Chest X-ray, AP view. Patient: 50 years old, sex M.
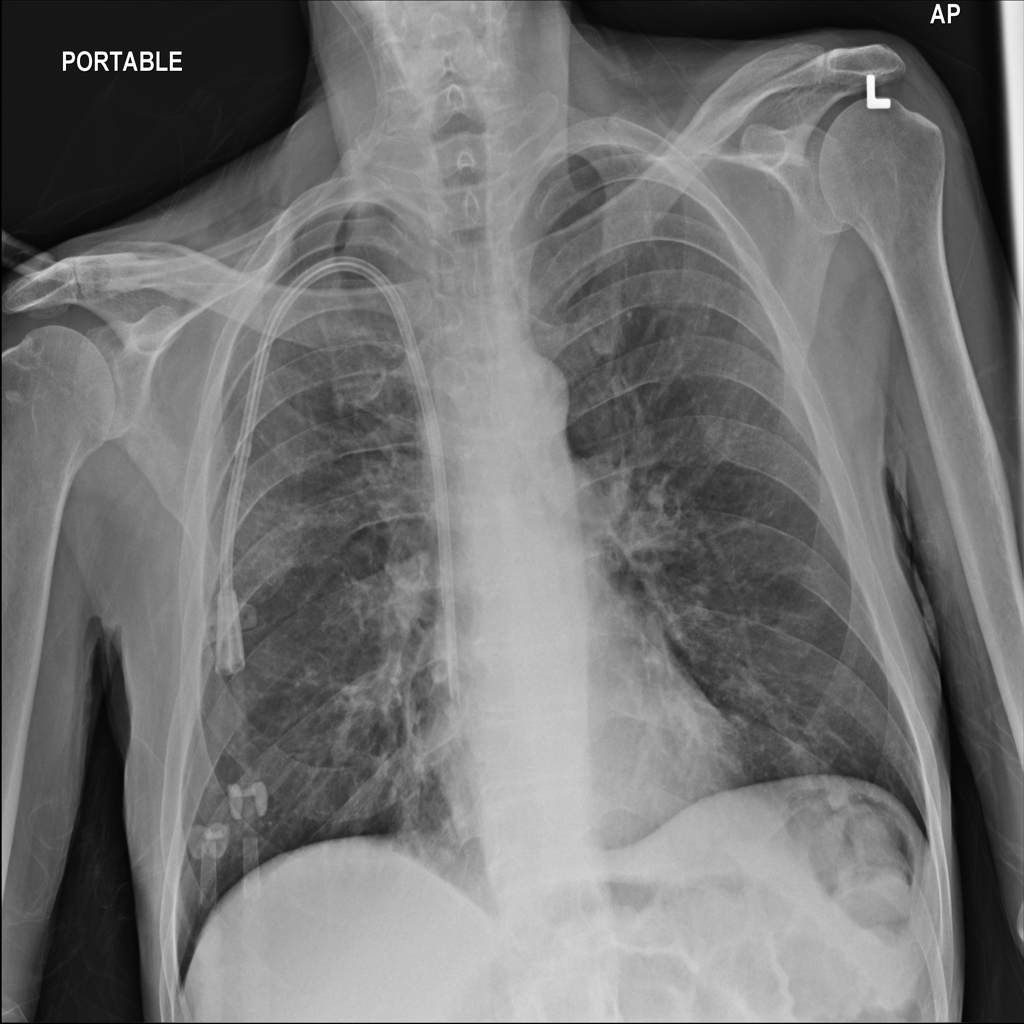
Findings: Atelectasis, Effusion, Infiltration